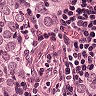
Metastatic tissue present: yes